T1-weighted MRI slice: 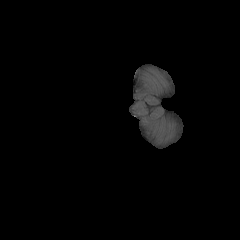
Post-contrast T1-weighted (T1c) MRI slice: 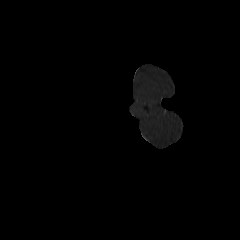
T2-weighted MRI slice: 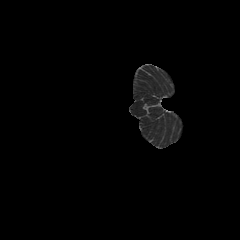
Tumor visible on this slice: no